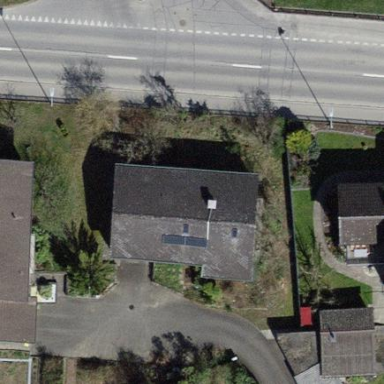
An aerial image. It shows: Building with tiled roof.